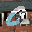
Label: 0